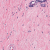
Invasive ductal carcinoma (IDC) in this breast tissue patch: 0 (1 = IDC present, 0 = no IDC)